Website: home-depot
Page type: delivery-shipping
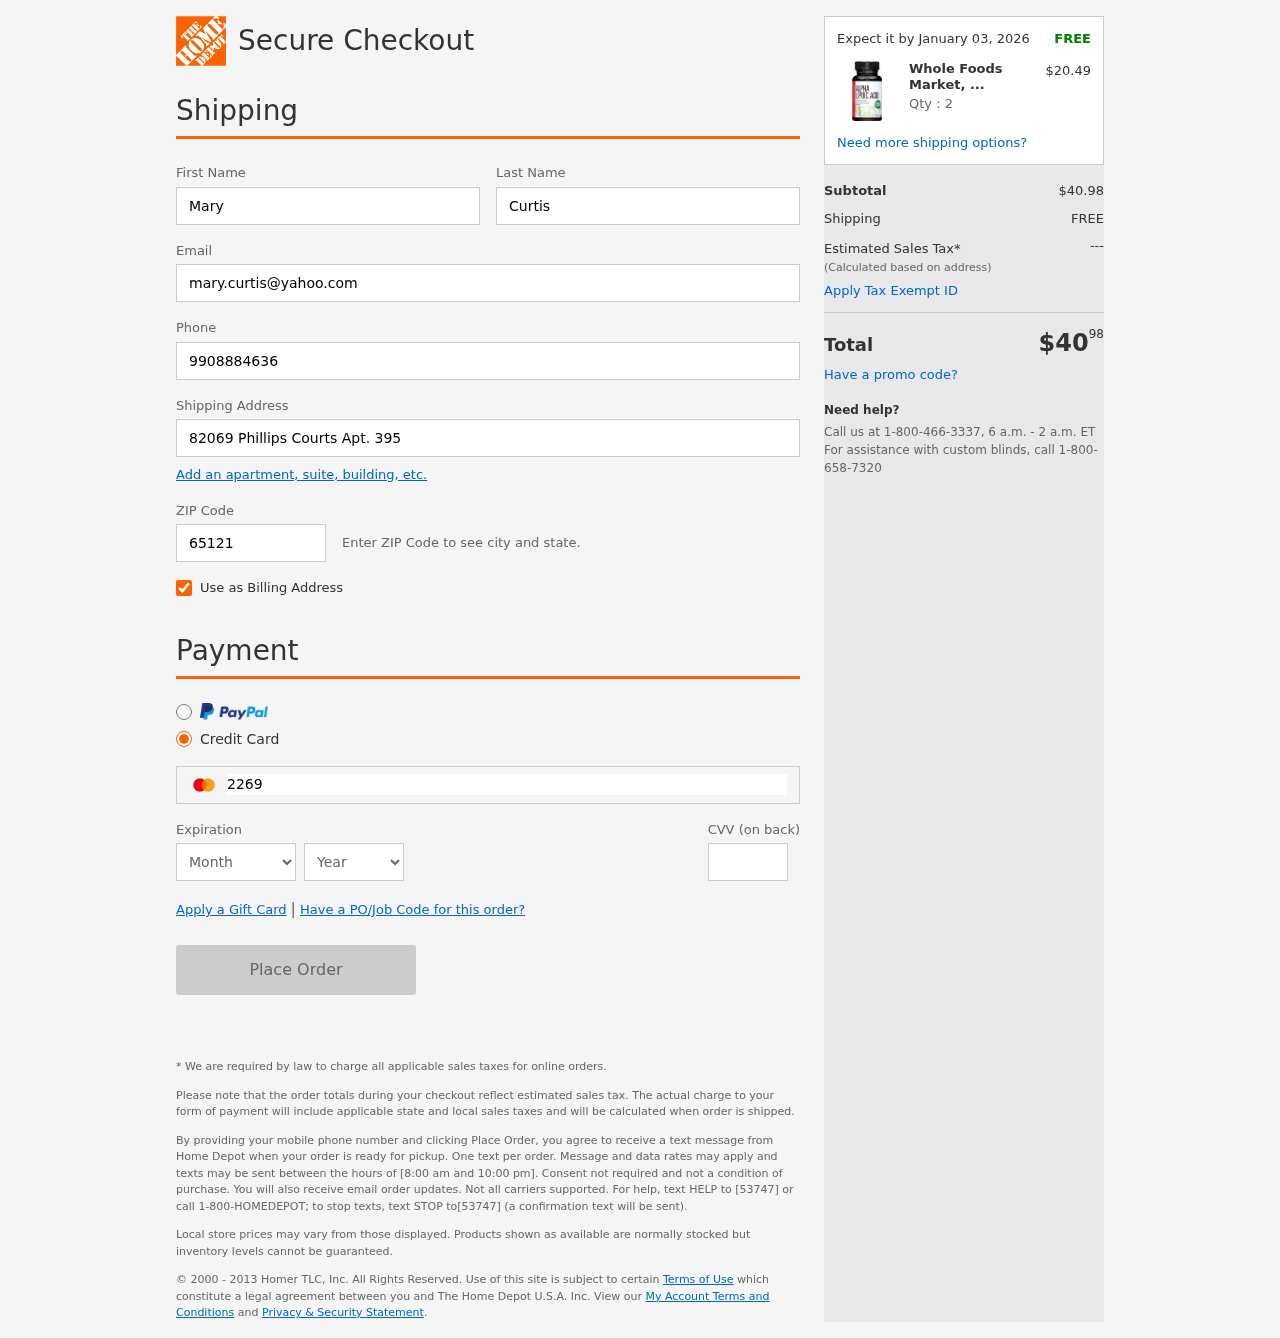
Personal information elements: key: PII_CARD_CVV
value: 989
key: PII_CARD_EXPIRY_MONTH
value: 07
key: PII_CARD_EXPIRY_YEAR
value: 26
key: PII_CARD_NUMBER
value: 2269 8611 9447 0024
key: PII_EMAIL
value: mary.curtis@yahoo.com
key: PII_FIRSTNAME
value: Mary
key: PII_LASTNAME
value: Curtis
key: PII_PHONE
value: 9908884636
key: PII_POSTCODE
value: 65121
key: PII_STREET
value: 82069 Phillips Courts Apt. 395
Product elements: key: PRODUCT1_NAME
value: Whole Foods Market, Alpha Lipoic Acid 100mg, 90 ct
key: PRODUCT1_PRICE
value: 20.49
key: PRODUCT1_QUANTITY
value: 2
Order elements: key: ORDER_DELIVERY_DATE
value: Expect it by January 03, 2026
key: ORDER_SUBTOTAL
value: $40.98
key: ORDER_SHIPPING_COST
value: FREE
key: ORDER_TOTAL
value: $4098